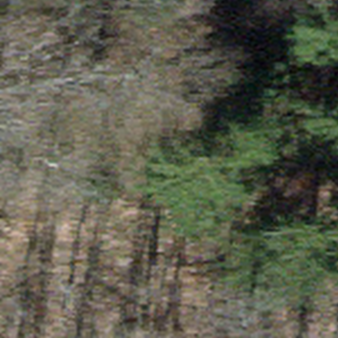
Label: other